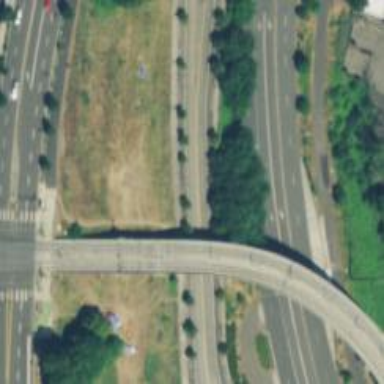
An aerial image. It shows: Tertiary road with asphalt surface and embedded tram rails.